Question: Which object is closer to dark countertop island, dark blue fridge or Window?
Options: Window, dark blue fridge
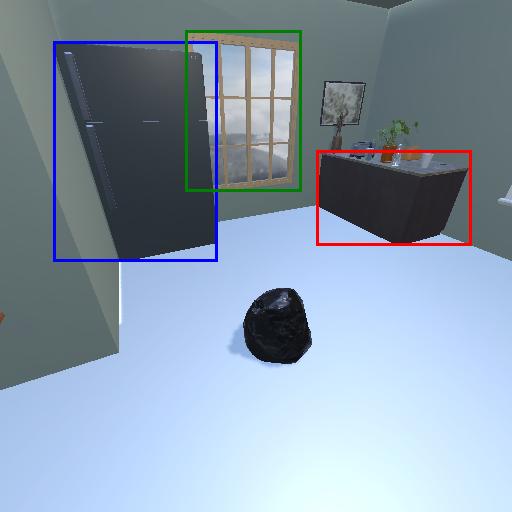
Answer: Window